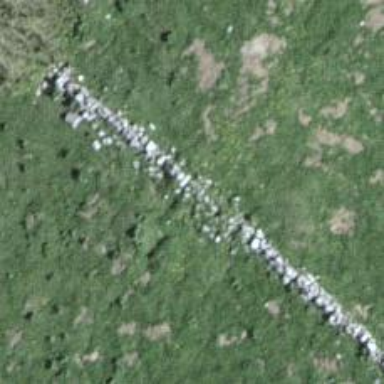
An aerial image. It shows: Dry stone wall barrier.